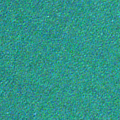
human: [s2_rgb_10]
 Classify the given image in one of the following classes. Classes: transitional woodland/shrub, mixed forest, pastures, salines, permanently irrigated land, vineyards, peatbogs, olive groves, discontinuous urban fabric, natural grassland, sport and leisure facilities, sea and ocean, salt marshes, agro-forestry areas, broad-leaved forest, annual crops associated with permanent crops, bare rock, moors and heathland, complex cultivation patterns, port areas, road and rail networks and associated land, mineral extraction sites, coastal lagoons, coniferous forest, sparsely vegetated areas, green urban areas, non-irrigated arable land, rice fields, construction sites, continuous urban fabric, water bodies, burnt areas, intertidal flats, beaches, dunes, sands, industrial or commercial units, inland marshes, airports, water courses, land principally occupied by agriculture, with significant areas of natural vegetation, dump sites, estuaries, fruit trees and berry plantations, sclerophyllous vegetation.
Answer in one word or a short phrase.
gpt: sea and ocean